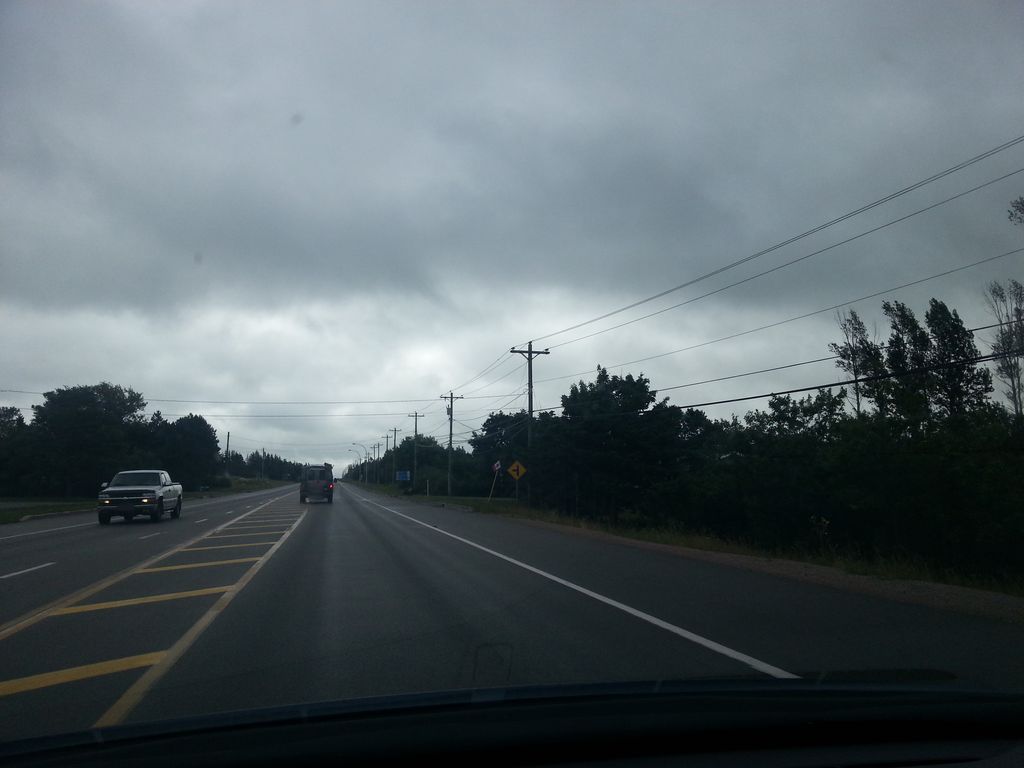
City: charlottetown